Aerial crown-view tile of a tropical tree (Barro Colorado Island, Panama), acquired 20250414:
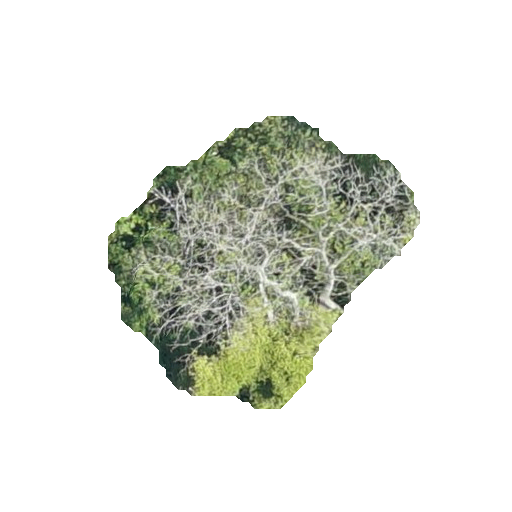
Species: Tabebuia rosea
GBIF accepted scientific name: Tabebuia rosea
Crown area: 85.644 m²